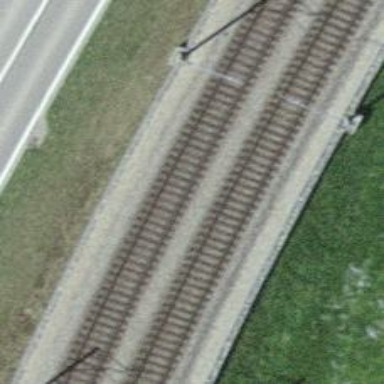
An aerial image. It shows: Single railway track with electrification through contact line.